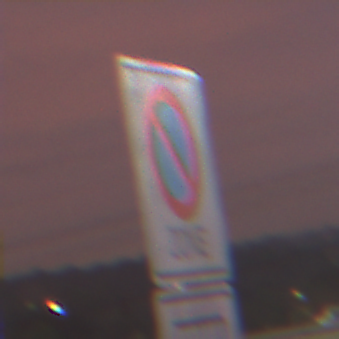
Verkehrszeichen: BeginnEingeschraenktesHalteverbotZone
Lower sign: HinweisDurchSinnbild13
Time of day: SunriseSunset
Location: Outdoor (Urban)
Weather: PartlyCloudy
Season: NotSpecified
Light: Artificial